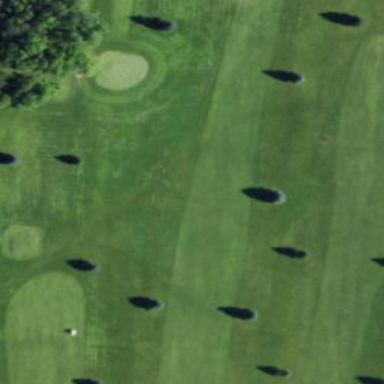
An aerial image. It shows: Grassy area designated as golf fairway.